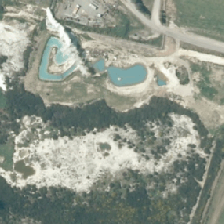
Land cover: herbaceous_freshwater_vege